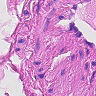
Metastatic tissue present: no